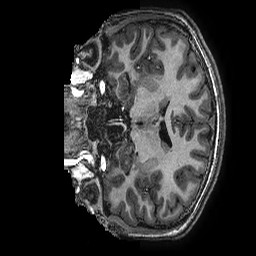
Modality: T1w
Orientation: coronal
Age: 15
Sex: male
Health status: ill
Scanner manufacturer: ge
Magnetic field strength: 3 T
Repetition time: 0.00766 s
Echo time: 0.003476 s